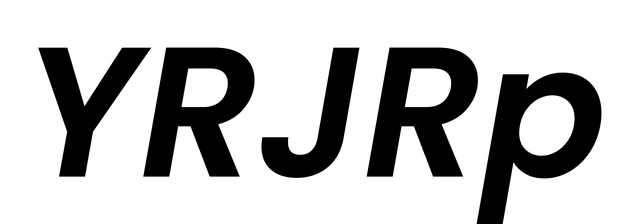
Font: Poppins-SemiBoldItalic